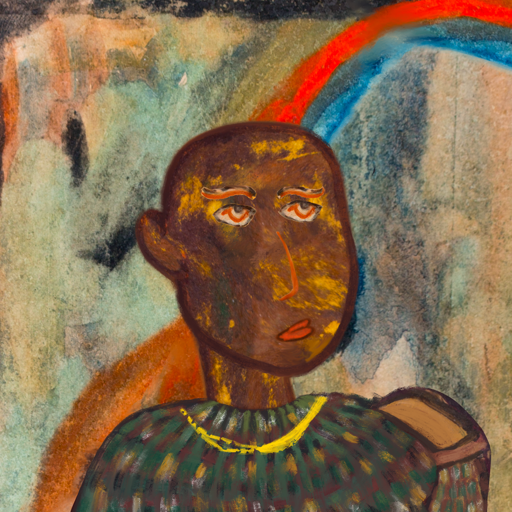
Background: Childish, Head And Neck Side: Comrade, Face Side: Experience, Bust: After_Raid, Hair Side: Blank, Head Accessory: Blank, Second Necklace: Blank, Necklace: Irani_1, Baby: Blank